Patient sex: M
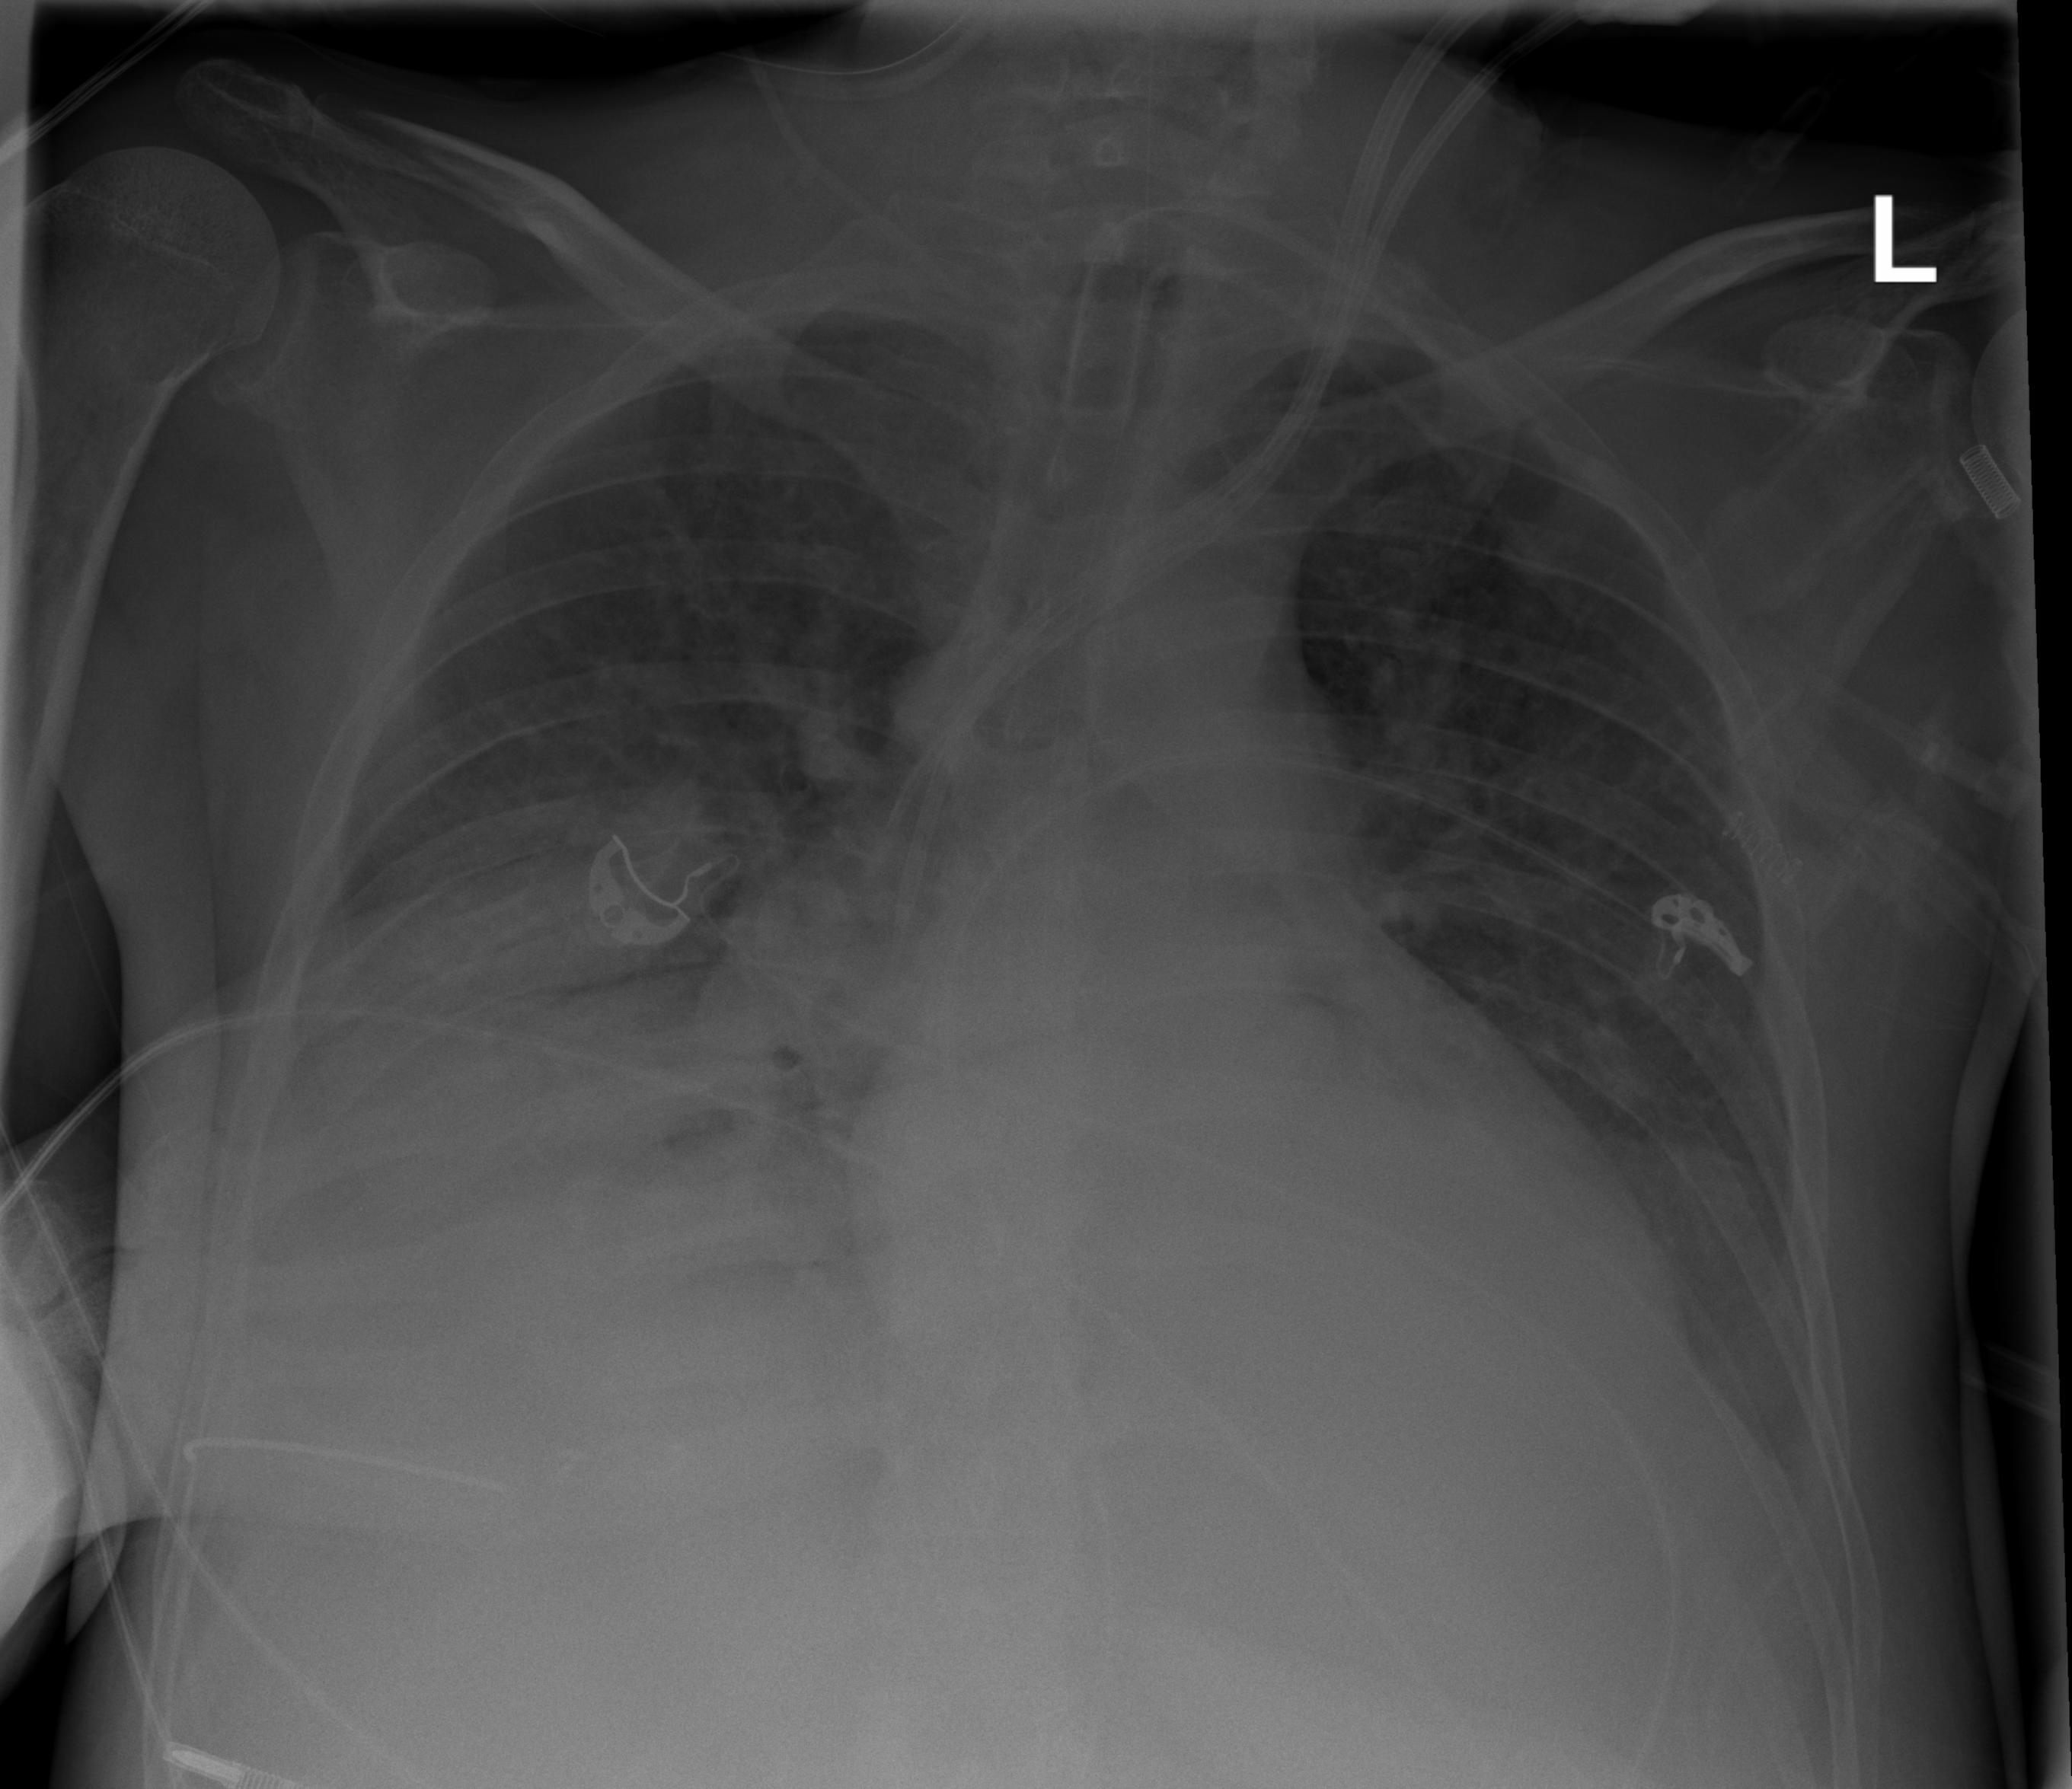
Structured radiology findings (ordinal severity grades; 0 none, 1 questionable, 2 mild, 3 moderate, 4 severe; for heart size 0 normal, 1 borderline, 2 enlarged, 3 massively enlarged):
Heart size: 0
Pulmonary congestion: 2
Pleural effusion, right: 2
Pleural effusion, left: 2
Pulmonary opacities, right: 1
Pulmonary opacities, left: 2
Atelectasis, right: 2
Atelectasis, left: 2